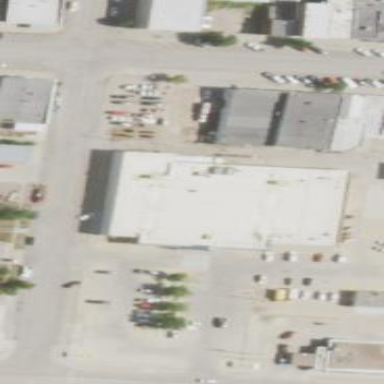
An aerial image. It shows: Supermarket located in building.